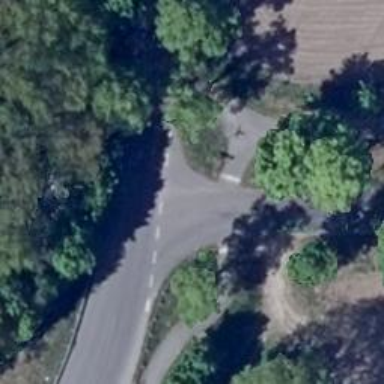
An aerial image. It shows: Asphalt path with crossing.